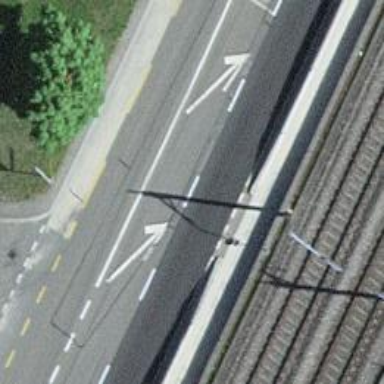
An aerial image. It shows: Primary highway with asphalt surface. There is track cycleway on the left.